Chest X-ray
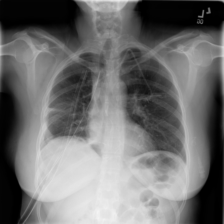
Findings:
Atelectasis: negative
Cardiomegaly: negative
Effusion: negative
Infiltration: negative
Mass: negative
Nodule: negative
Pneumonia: negative
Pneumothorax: negative
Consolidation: negative
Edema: negative
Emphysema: negative
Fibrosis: negative
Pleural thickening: negative
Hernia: negative